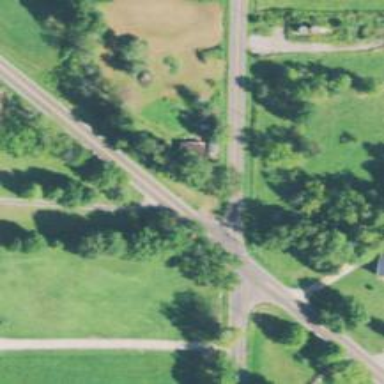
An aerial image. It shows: Driveway.